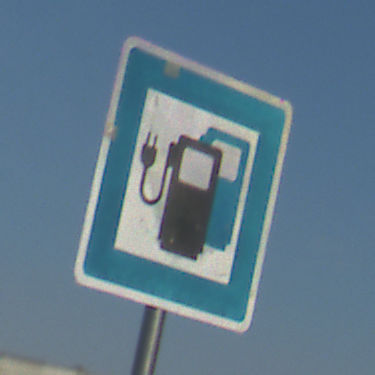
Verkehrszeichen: LadestationFuerElektrofahrzeuge
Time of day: MorningAfternoon
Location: Outdoor (Nature)
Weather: PartlyCloudy
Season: NotSpecified
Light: Natural